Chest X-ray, AP view. Patient: 45 years old, sex F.
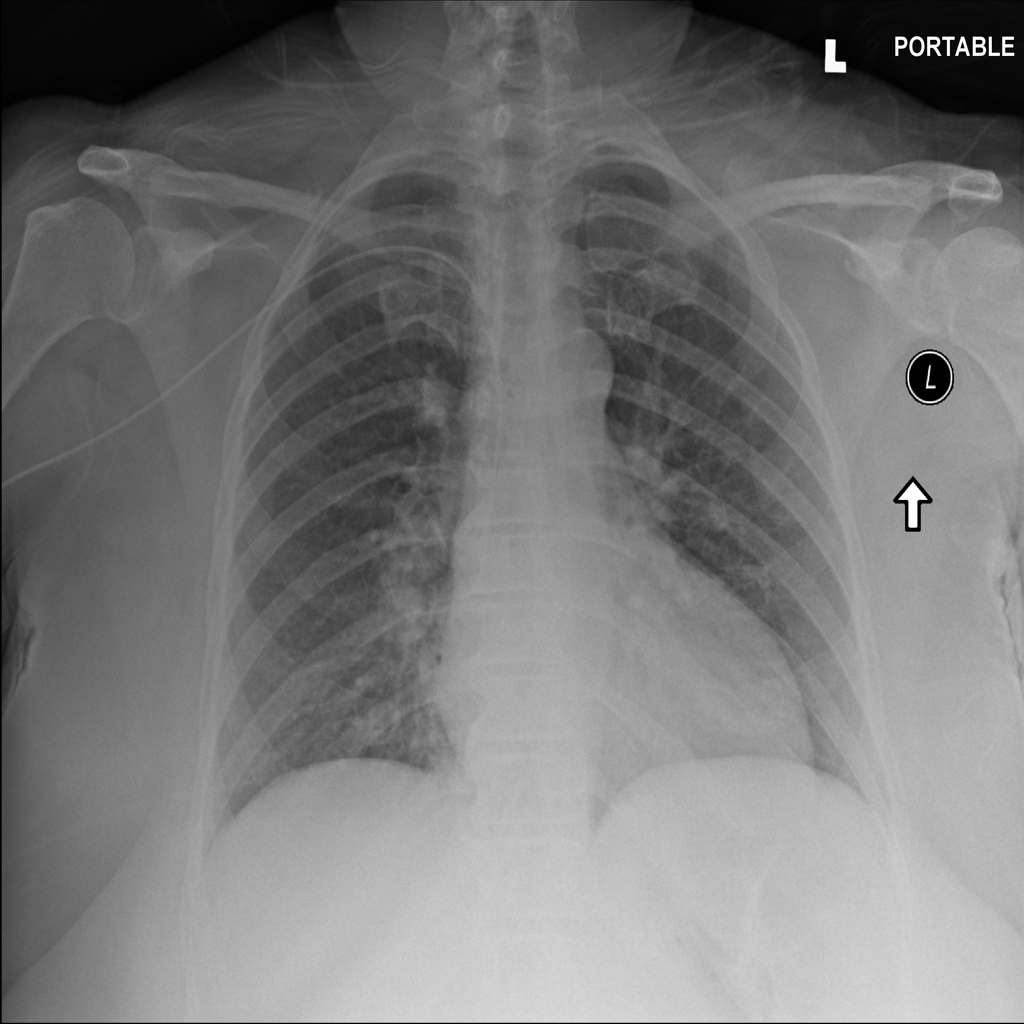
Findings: No Finding